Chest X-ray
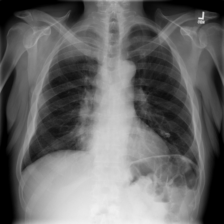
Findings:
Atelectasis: negative
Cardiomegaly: negative
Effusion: negative
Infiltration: positive
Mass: negative
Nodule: negative
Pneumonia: negative
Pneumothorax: negative
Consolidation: negative
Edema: negative
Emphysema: negative
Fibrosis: negative
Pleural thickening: positive
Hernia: negative